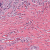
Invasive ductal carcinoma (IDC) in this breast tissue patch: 0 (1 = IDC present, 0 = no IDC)